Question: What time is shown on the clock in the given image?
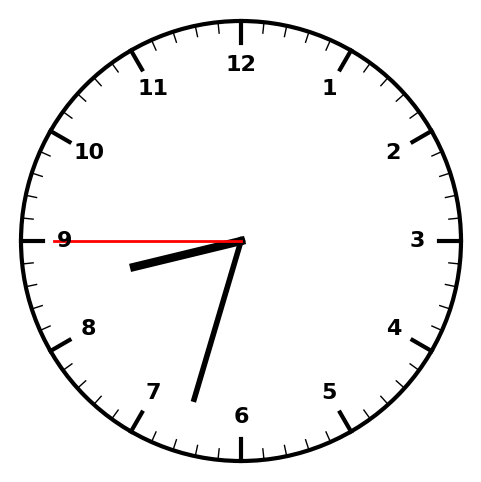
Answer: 08:32:45